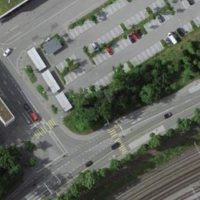
EUNIS habitat code: 54
Species observed at this site:
Pimpinella major